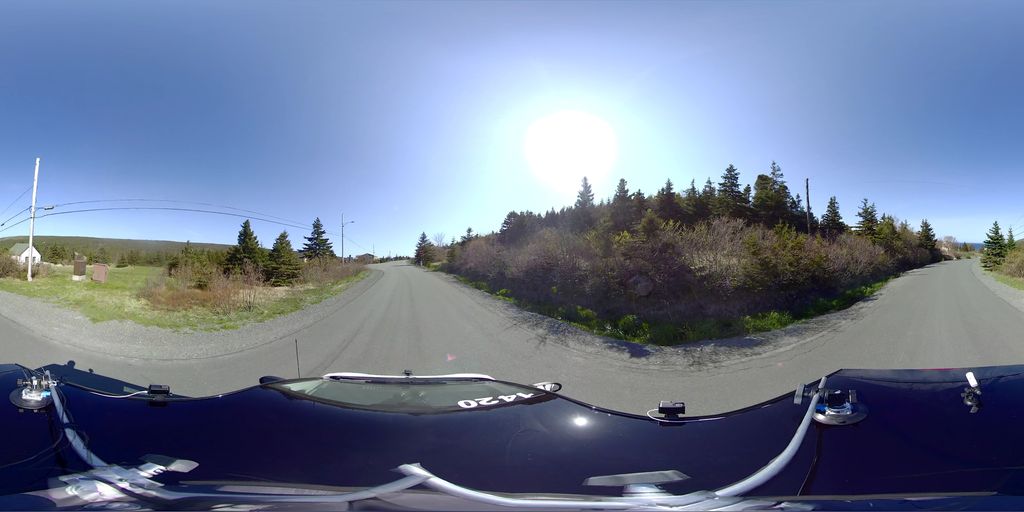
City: st_johns